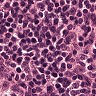
Metastatic tissue present: no